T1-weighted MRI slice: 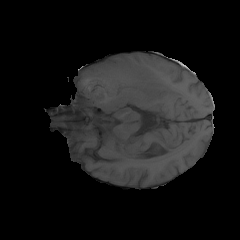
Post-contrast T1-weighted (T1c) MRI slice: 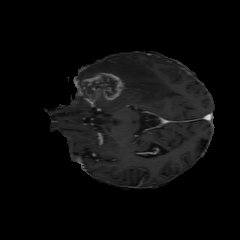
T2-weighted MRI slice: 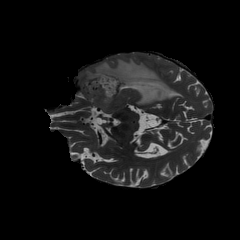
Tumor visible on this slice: yes